Field crop: maize
Growth stage: 1
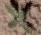
Species: atriplex